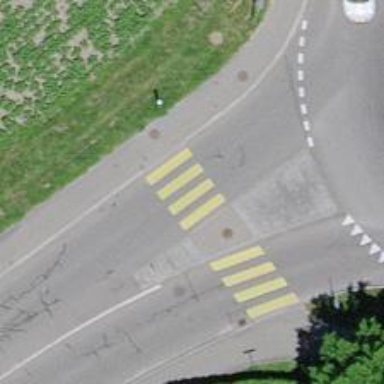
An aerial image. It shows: Tertiary road with advisory cycle lane.